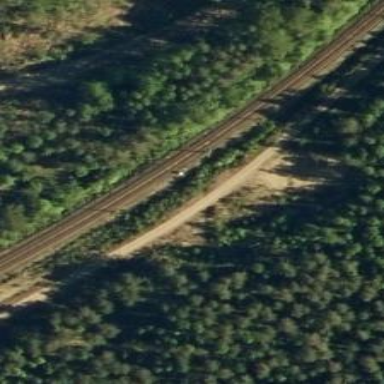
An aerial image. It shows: Railway with continuous electrified contact line.